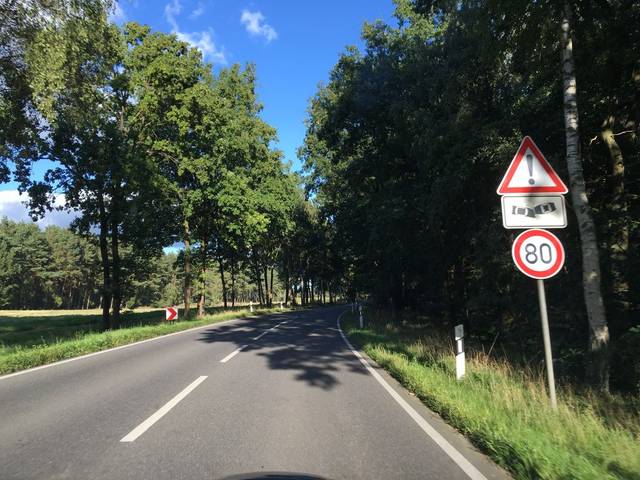
Region: Germany
Coordinates: 53.239, 10.313